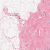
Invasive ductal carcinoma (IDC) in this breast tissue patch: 0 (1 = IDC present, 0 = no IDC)